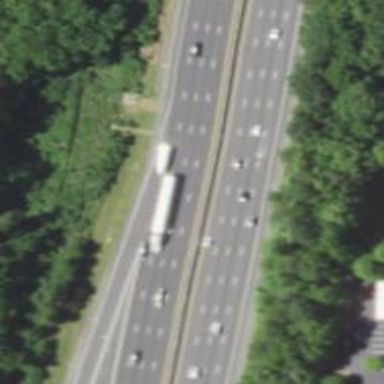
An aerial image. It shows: Motorway.